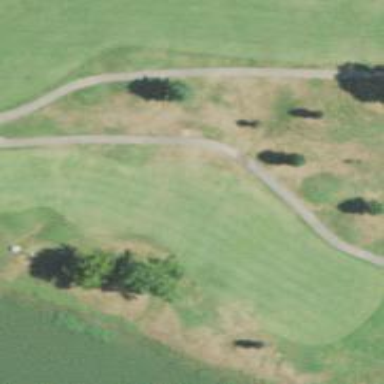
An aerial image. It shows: View of golf hole.